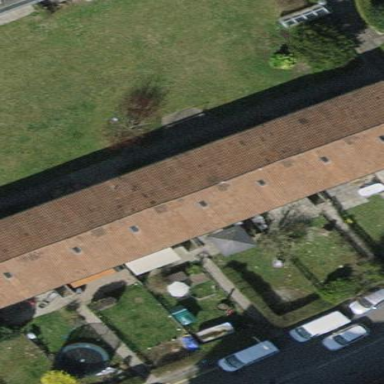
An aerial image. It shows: Terrace building.